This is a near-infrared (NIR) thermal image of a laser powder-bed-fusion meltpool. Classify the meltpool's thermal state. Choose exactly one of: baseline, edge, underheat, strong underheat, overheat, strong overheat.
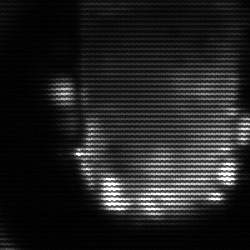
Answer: baseline